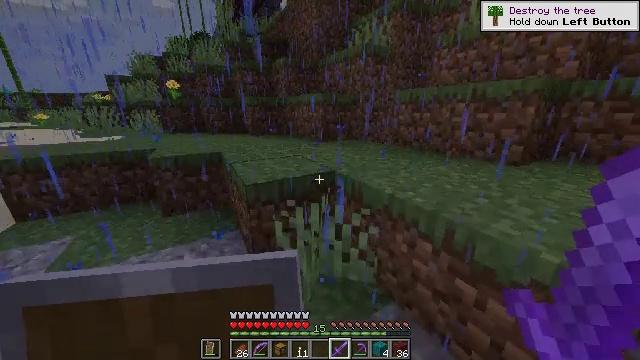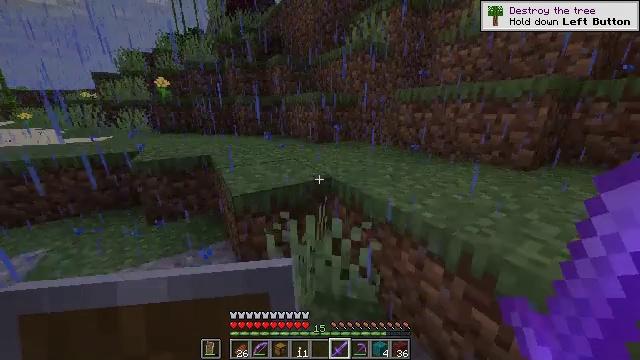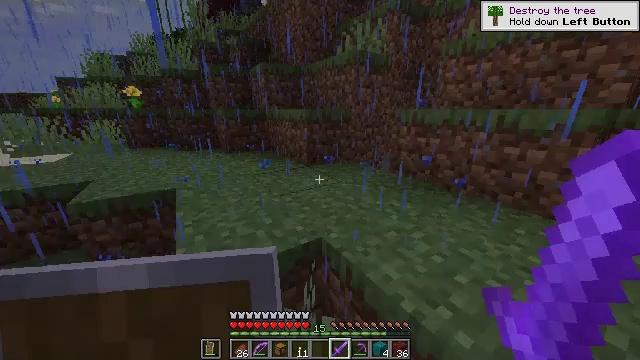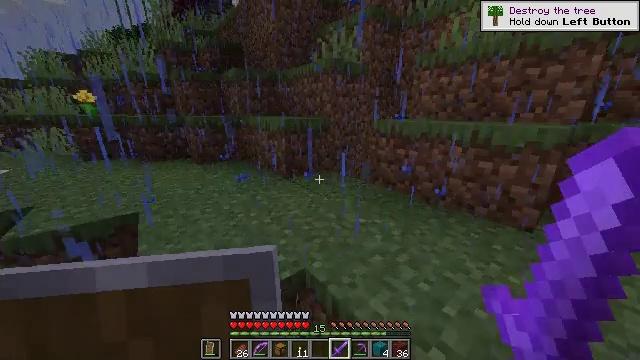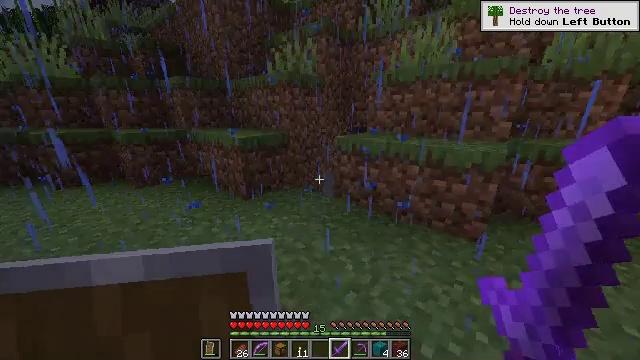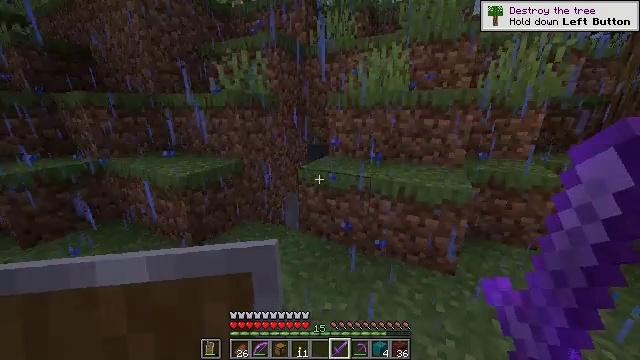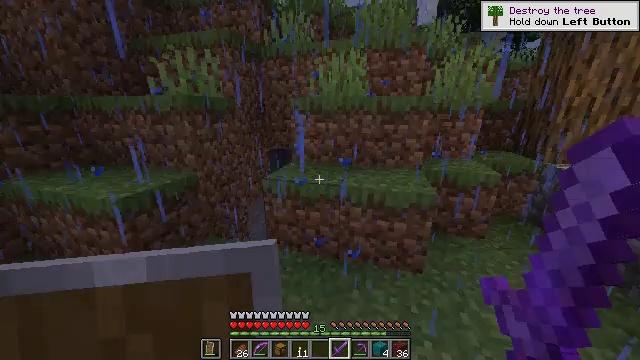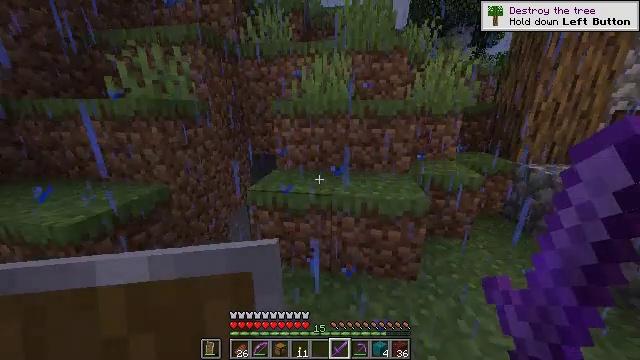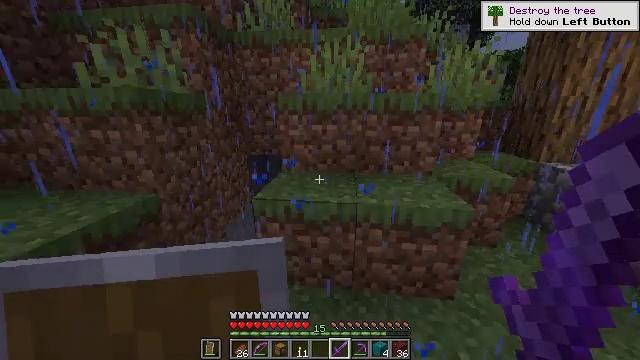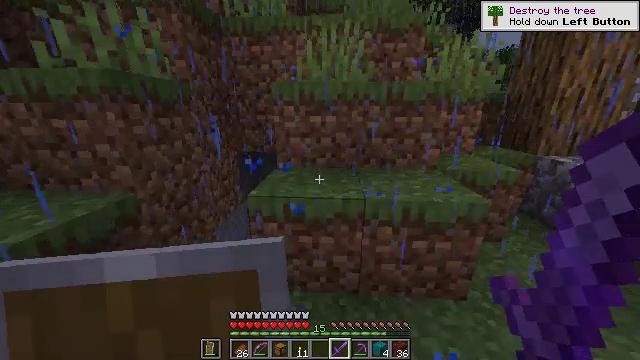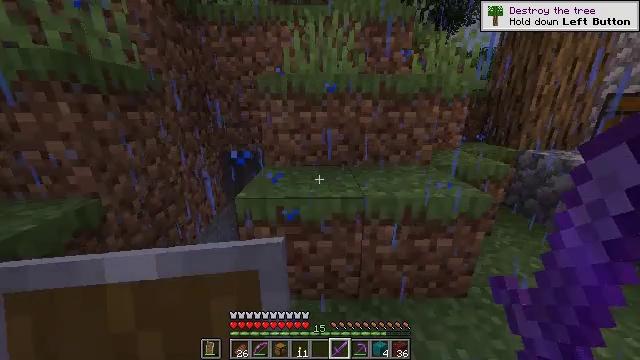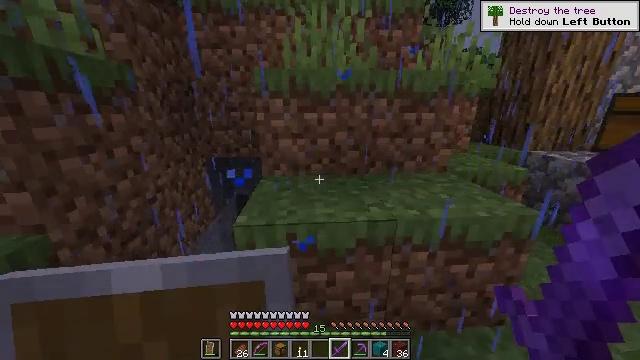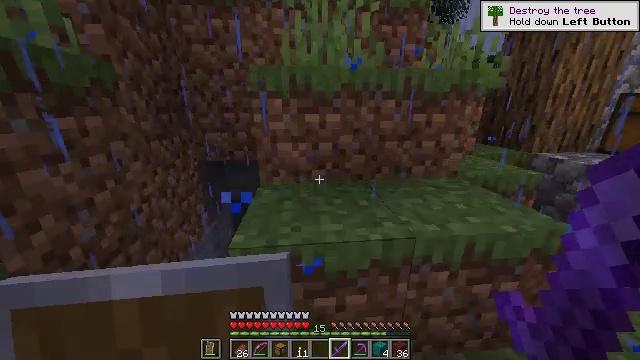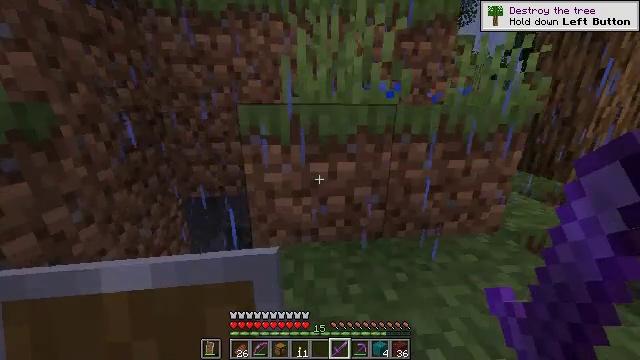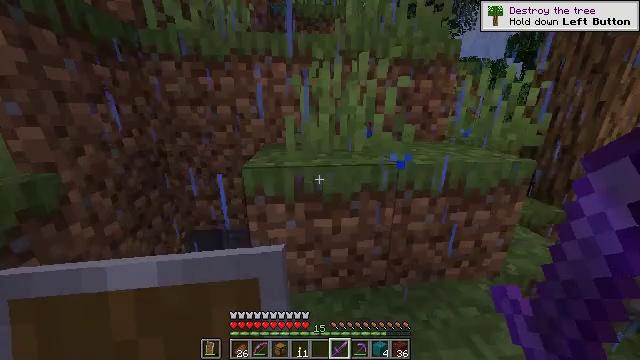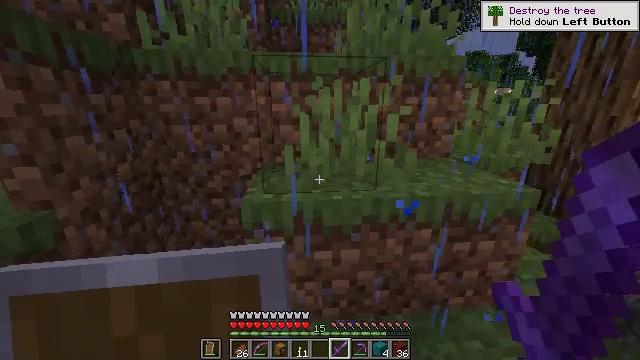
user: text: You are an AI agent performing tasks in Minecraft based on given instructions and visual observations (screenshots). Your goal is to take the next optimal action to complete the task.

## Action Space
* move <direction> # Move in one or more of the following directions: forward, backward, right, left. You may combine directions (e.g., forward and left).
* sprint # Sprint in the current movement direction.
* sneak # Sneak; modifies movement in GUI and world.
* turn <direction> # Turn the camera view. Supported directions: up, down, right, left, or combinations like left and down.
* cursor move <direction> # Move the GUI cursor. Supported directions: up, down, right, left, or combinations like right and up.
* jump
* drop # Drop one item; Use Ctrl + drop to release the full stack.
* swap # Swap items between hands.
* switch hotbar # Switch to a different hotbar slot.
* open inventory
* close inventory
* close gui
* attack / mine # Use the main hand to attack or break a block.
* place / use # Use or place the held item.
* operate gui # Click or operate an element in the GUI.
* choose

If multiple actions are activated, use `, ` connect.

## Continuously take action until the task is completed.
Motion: motion action
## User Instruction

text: Combine blaze powder and ender pearl to create an ender eye.
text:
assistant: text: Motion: move forward
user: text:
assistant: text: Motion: move forward, turn right, jump
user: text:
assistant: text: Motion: move forward, turn right, jump
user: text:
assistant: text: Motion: move forward, turn right, jump
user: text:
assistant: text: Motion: move forward, turn right
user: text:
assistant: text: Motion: move forward, turn right
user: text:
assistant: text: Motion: move forward, turn right
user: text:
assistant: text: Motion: move forward, turn right
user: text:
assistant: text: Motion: move forward, turn right
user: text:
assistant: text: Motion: move forward, turn right
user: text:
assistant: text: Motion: move forward, turn right
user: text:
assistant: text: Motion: move forward, turn right
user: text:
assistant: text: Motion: move forward, jump
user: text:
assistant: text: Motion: move forward, jump
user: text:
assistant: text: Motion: move forward, jump
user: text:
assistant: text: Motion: move forward
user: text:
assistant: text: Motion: move forward
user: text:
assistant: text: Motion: move forward
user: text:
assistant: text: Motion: move forward
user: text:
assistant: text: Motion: move forward
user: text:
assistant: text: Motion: move forward, jump
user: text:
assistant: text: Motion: move forward, jump
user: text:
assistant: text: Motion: move forward, jump
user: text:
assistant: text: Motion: move forward, jump
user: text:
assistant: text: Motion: move forward
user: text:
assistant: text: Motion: move forward
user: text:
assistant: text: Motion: move forward
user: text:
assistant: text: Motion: move forward, turn left
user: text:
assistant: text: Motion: move forward, turn left
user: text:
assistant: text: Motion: move forward, turn left, jump